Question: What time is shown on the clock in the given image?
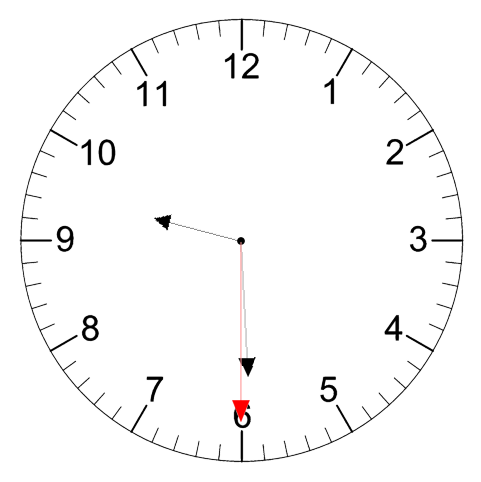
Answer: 09:29:30